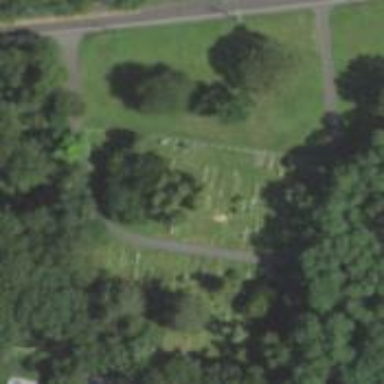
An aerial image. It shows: Grave yard.